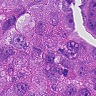
Metastatic tissue present: yes